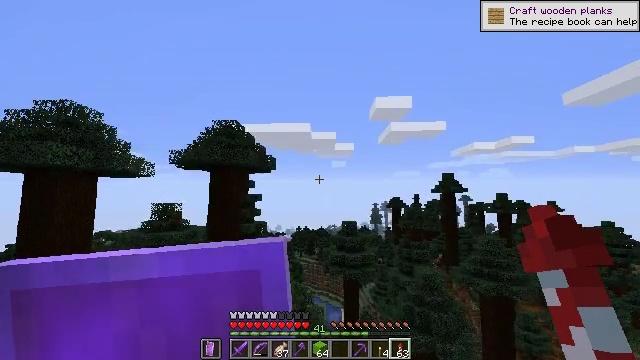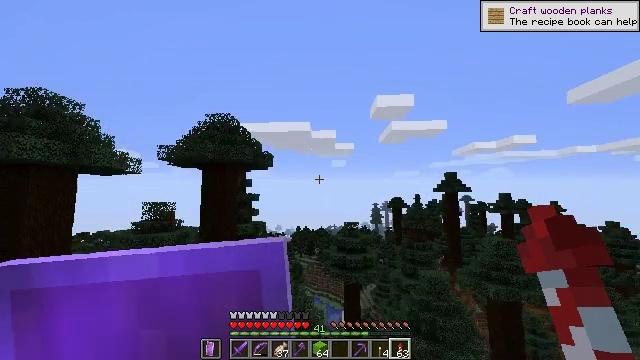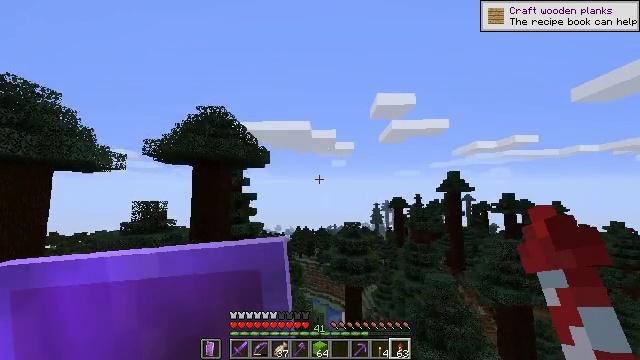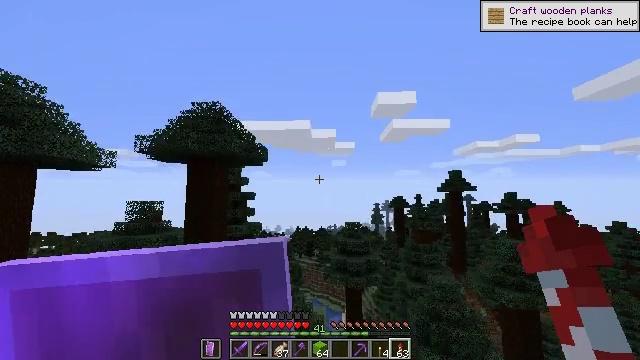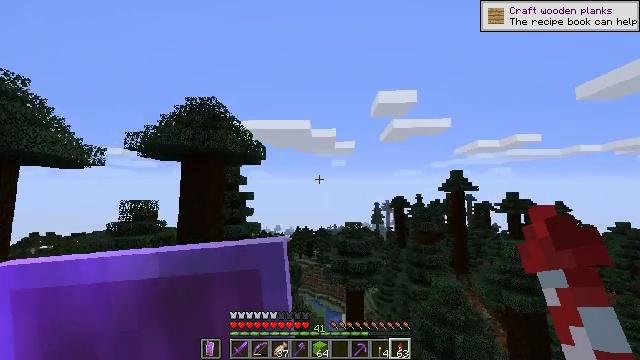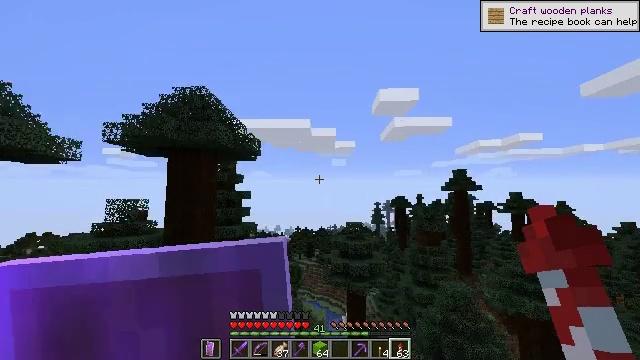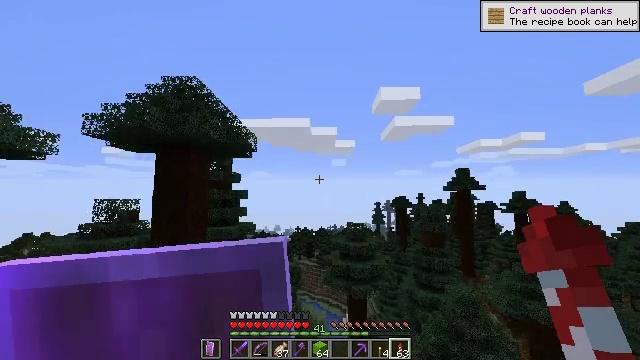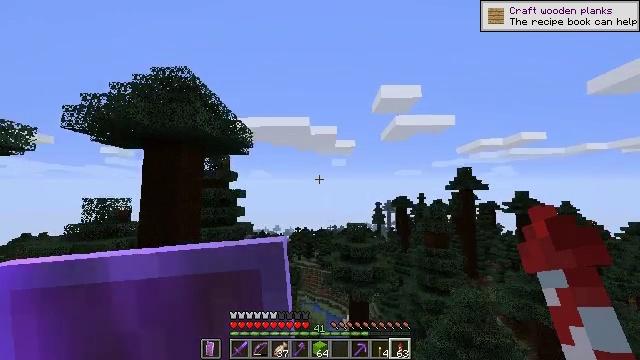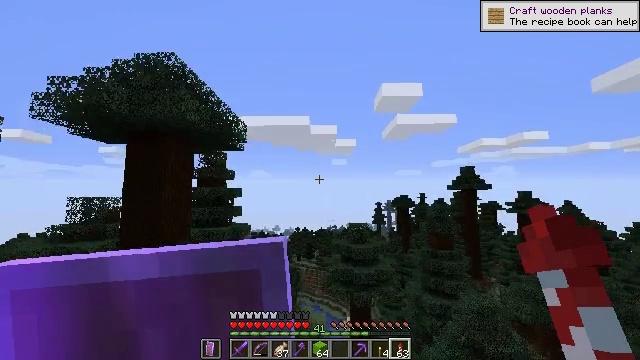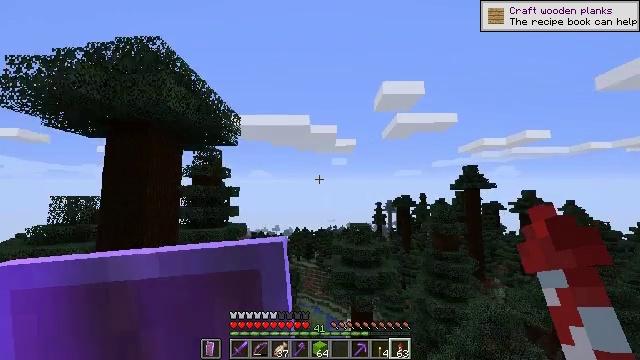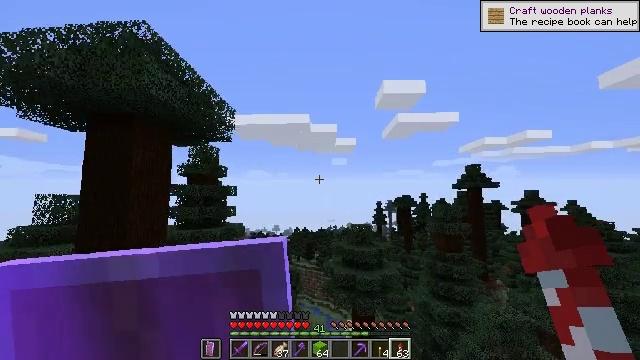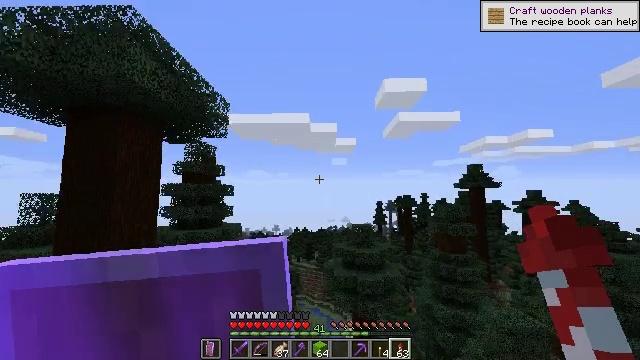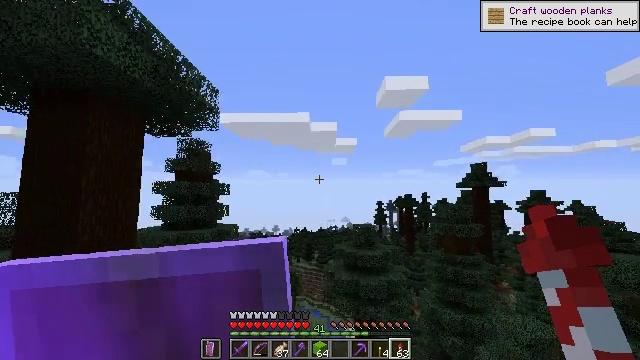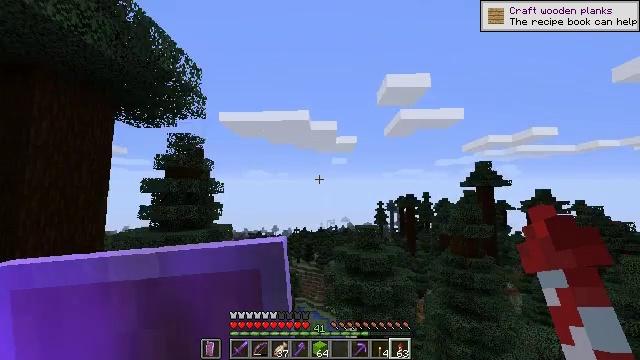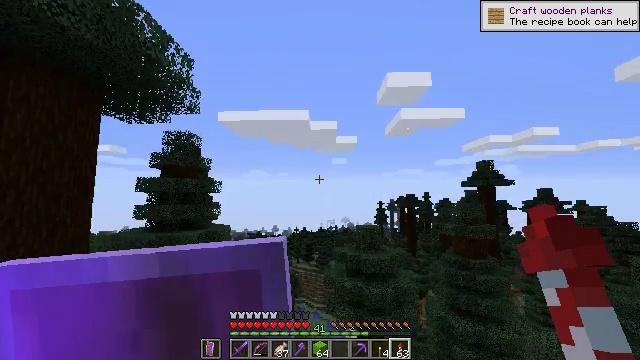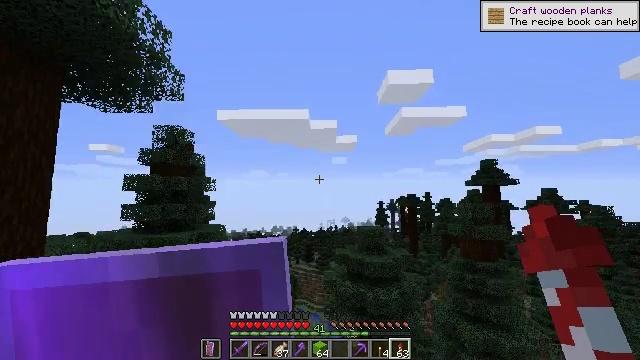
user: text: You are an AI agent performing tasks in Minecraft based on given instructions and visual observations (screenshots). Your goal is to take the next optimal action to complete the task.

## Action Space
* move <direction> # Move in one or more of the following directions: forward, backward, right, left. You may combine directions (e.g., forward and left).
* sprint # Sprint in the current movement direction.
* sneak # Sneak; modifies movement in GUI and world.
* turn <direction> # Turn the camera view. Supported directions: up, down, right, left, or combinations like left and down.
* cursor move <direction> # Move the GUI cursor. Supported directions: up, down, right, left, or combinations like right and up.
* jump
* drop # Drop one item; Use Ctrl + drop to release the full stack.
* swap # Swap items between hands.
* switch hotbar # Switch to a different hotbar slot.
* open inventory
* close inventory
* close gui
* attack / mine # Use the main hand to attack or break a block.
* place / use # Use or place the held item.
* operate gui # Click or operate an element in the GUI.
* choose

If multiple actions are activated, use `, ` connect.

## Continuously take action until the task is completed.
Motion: motion action
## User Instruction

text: Access the crafting grid to create a lime carpet.
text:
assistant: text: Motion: move forward, sprint
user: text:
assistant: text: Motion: move forward, sprint
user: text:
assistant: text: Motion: move forward, sprint
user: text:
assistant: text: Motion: move forward, sprint
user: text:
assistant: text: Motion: move forward, sprint
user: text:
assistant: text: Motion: move forward, sprint
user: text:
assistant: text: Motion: move forward, sprint
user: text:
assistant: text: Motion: move forward, sprint
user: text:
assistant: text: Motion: move forward, sprint
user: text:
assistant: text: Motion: move forward, sprint
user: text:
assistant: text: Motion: move forward, sprint
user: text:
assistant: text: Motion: move forward, sprint
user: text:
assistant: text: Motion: move forward, sprint
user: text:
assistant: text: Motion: move forward, sprint
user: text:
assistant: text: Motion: move forward, sprint
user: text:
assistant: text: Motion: move forward, sprint
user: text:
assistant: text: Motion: move forward, sprint, turn right and down
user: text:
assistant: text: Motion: move forward, sprint, turn right
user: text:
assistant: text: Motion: move forward, sprint
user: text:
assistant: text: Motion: move forward, sprint
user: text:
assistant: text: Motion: move forward, sprint
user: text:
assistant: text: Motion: move forward, sprint
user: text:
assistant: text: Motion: move forward, sprint
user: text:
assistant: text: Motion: move forward, sprint
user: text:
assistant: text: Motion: move forward, sprint
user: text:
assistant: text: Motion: move forward, sprint
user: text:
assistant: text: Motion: move forward, sprint
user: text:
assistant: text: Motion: move forward, sprint
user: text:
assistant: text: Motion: move forward, sprint
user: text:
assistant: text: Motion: move forward, sprint